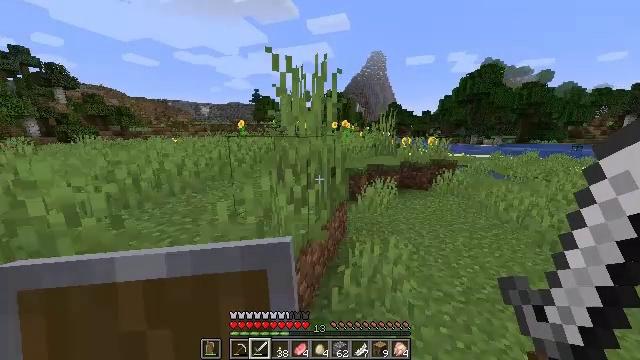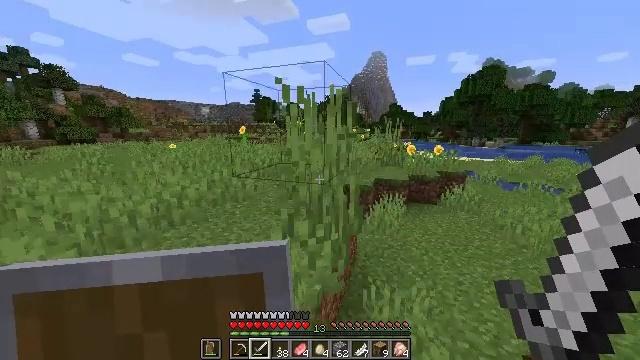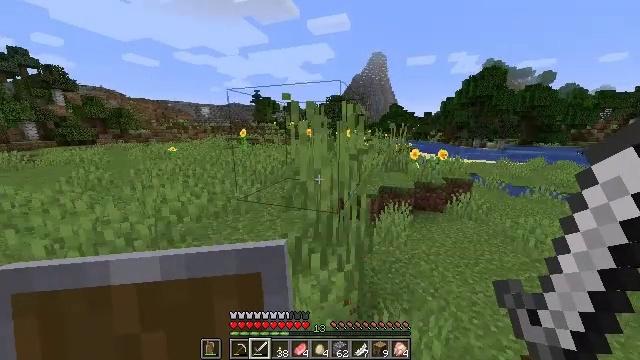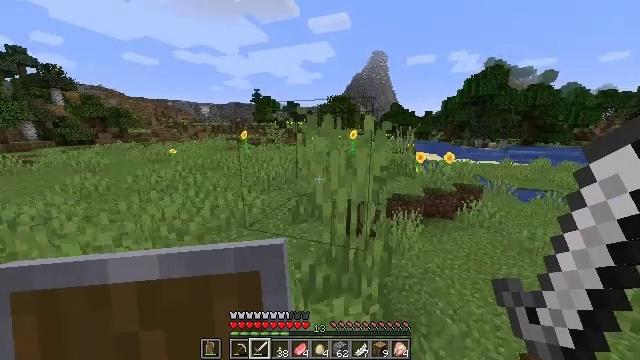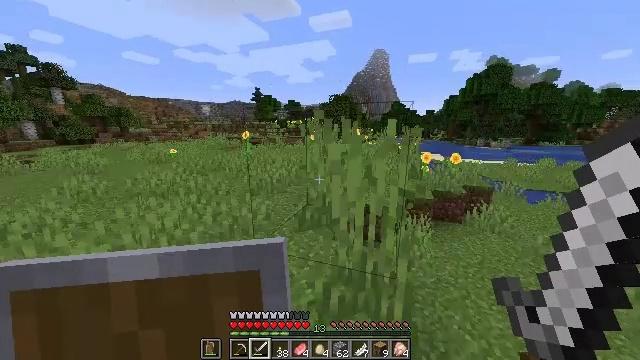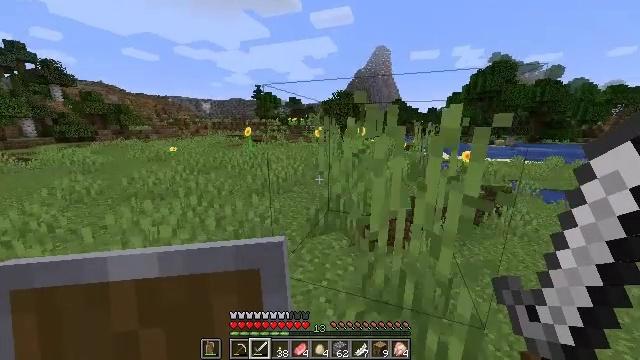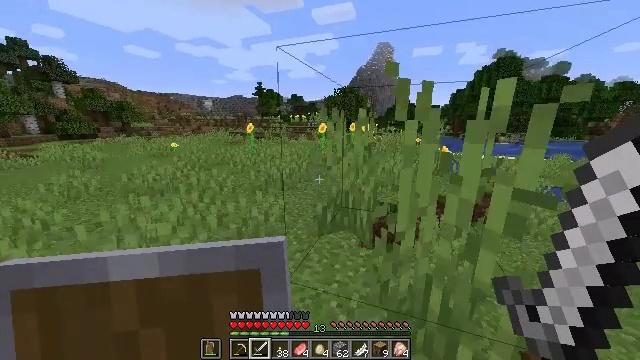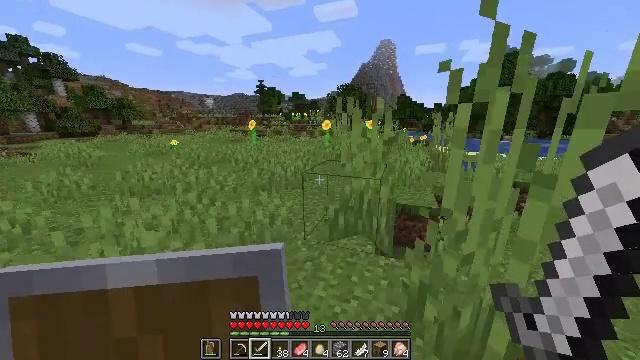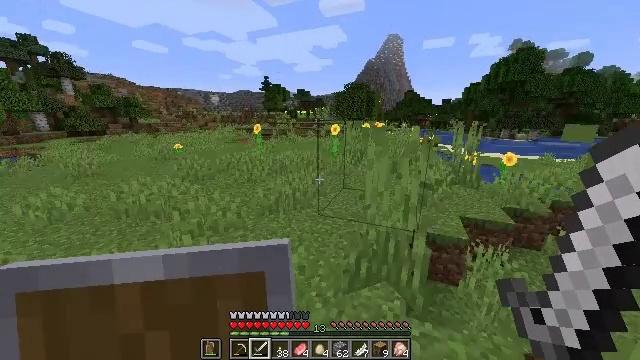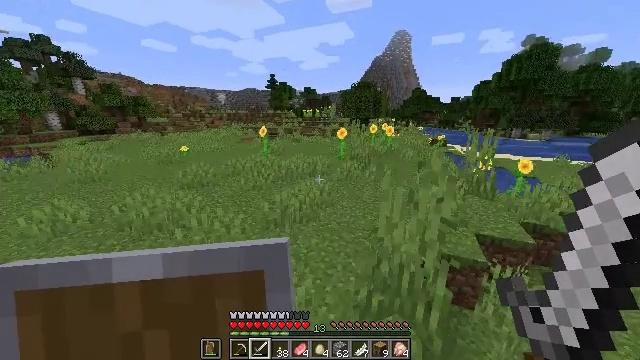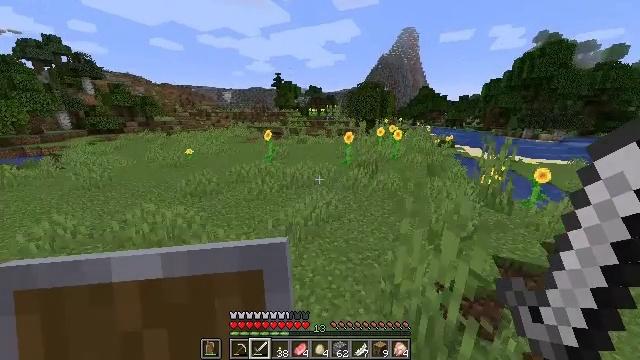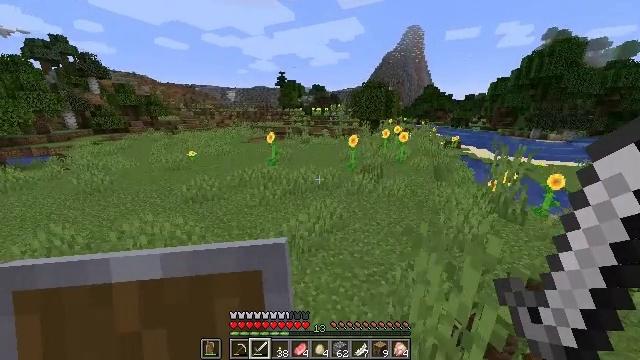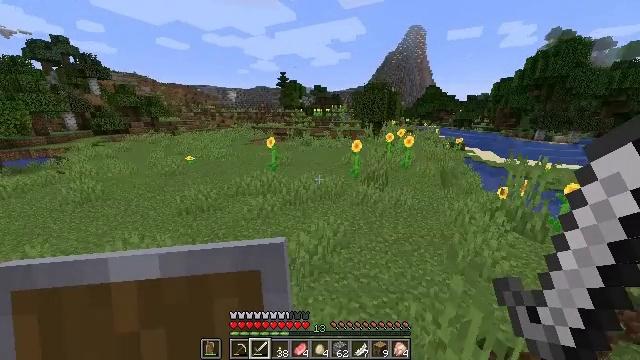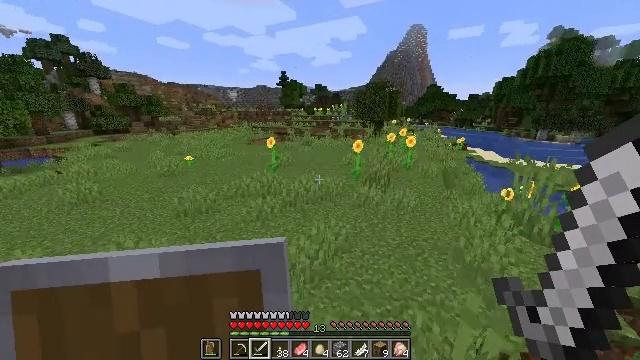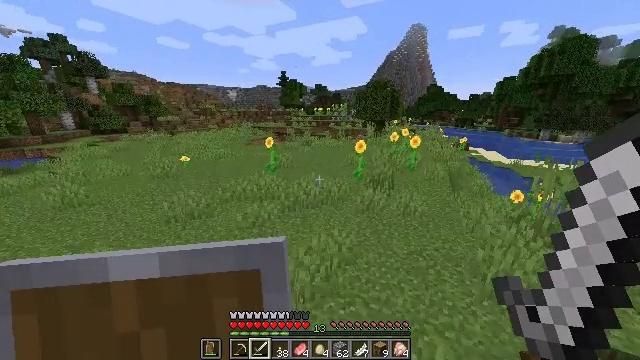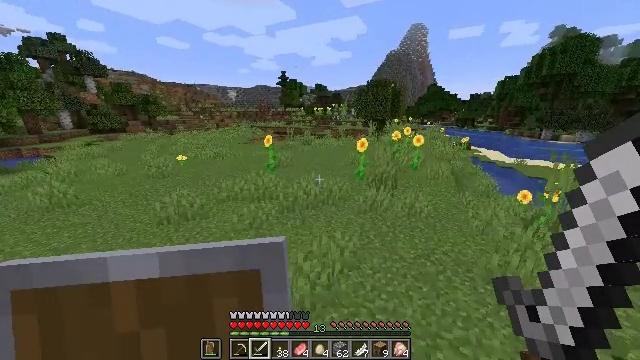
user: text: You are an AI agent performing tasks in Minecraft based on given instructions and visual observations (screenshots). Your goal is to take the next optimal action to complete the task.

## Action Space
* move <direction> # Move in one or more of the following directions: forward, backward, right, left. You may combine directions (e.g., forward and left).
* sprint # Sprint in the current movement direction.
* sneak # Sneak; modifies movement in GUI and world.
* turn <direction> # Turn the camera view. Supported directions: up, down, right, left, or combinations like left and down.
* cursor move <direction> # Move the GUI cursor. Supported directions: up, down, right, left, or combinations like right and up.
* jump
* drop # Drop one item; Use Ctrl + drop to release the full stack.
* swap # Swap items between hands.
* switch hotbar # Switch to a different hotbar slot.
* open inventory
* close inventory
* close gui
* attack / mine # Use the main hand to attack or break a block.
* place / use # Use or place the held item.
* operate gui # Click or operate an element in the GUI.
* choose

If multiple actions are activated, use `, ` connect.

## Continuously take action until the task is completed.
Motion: motion action
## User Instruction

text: Hunt animals.
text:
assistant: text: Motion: move forward and move left, sprint, jump
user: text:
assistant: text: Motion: move forward and move left, sprint, jump
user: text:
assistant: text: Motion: move forward and move left, sprint
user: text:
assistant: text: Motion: move forward and move left, sprint
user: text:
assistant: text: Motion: move forward, sprint
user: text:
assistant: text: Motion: move forward, sprint
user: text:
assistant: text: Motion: move forward, sprint
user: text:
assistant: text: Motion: move forward, sprint, turn left and down, jump
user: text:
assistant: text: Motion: move forward, sprint, turn left, jump
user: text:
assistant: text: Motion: move forward, sprint, turn left, jump
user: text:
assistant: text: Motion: move forward, sprint, jump
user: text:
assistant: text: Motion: move forward, sprint, jump
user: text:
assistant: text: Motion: move forward, sprint, jump
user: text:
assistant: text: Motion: move forward, sprint
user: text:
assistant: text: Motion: move forward, sprint
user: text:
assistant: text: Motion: move forward, sprint
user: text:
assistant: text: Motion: move forward, sprint
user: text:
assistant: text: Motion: move forward, sprint
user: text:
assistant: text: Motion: move forward, sprint
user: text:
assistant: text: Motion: move forward and move right, sprint, jump
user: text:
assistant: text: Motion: move forward and move right, sprint, jump
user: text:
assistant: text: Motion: move forward and move right, sprint, jump
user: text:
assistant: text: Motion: move forward and move right, sprint, jump
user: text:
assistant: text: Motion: move forward and move right, sprint, turn right and down, jump
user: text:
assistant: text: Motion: move forward and move right, sprint, turn right and down, jump
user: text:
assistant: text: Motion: move forward and move right, sprint, turn right and down, jump
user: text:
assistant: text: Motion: move forward and move right, sprint, turn right, jump
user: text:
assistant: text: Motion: move forward and move right, sprint, turn right, jump
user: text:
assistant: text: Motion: move forward and move right, sprint, jump
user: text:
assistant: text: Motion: move forward and move right, sprint, jump